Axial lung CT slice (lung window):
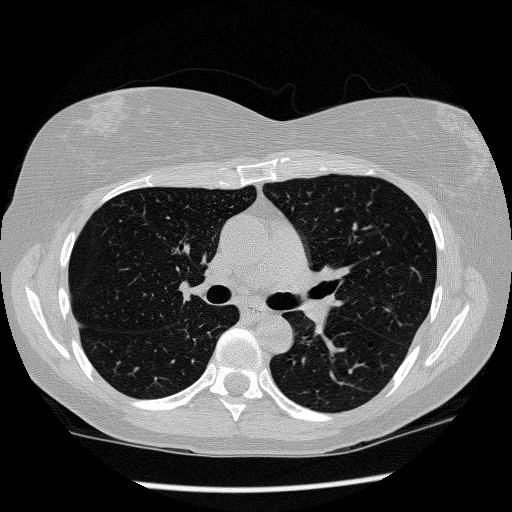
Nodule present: no